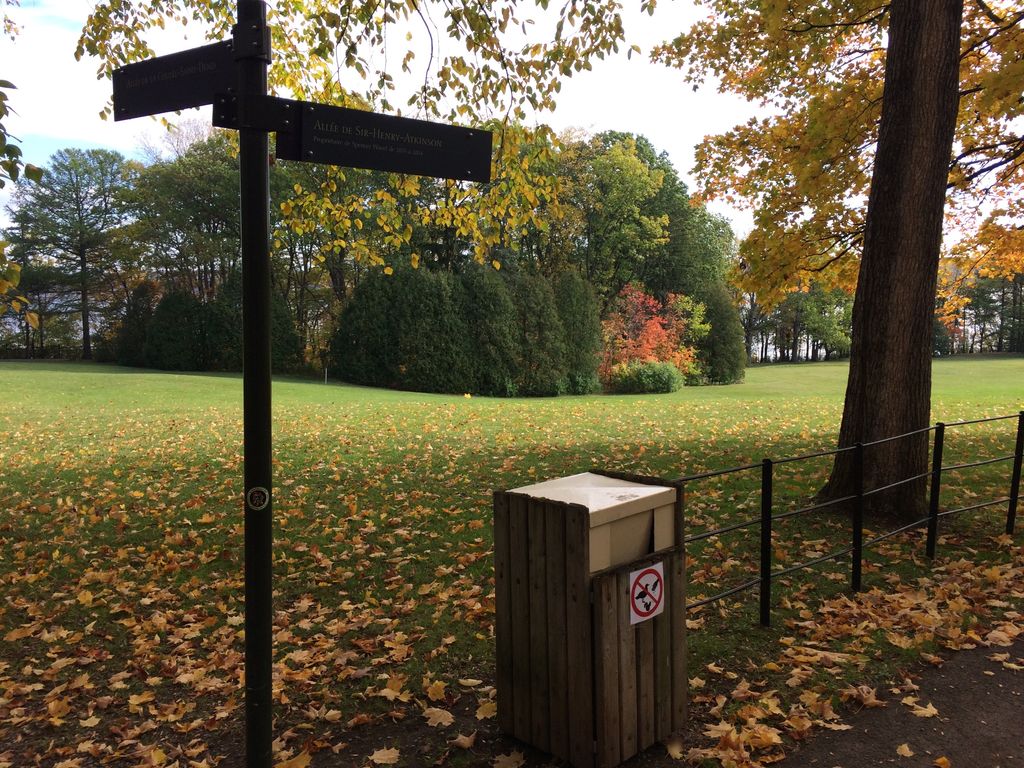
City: quebec_city